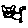
Label: cat